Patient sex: M
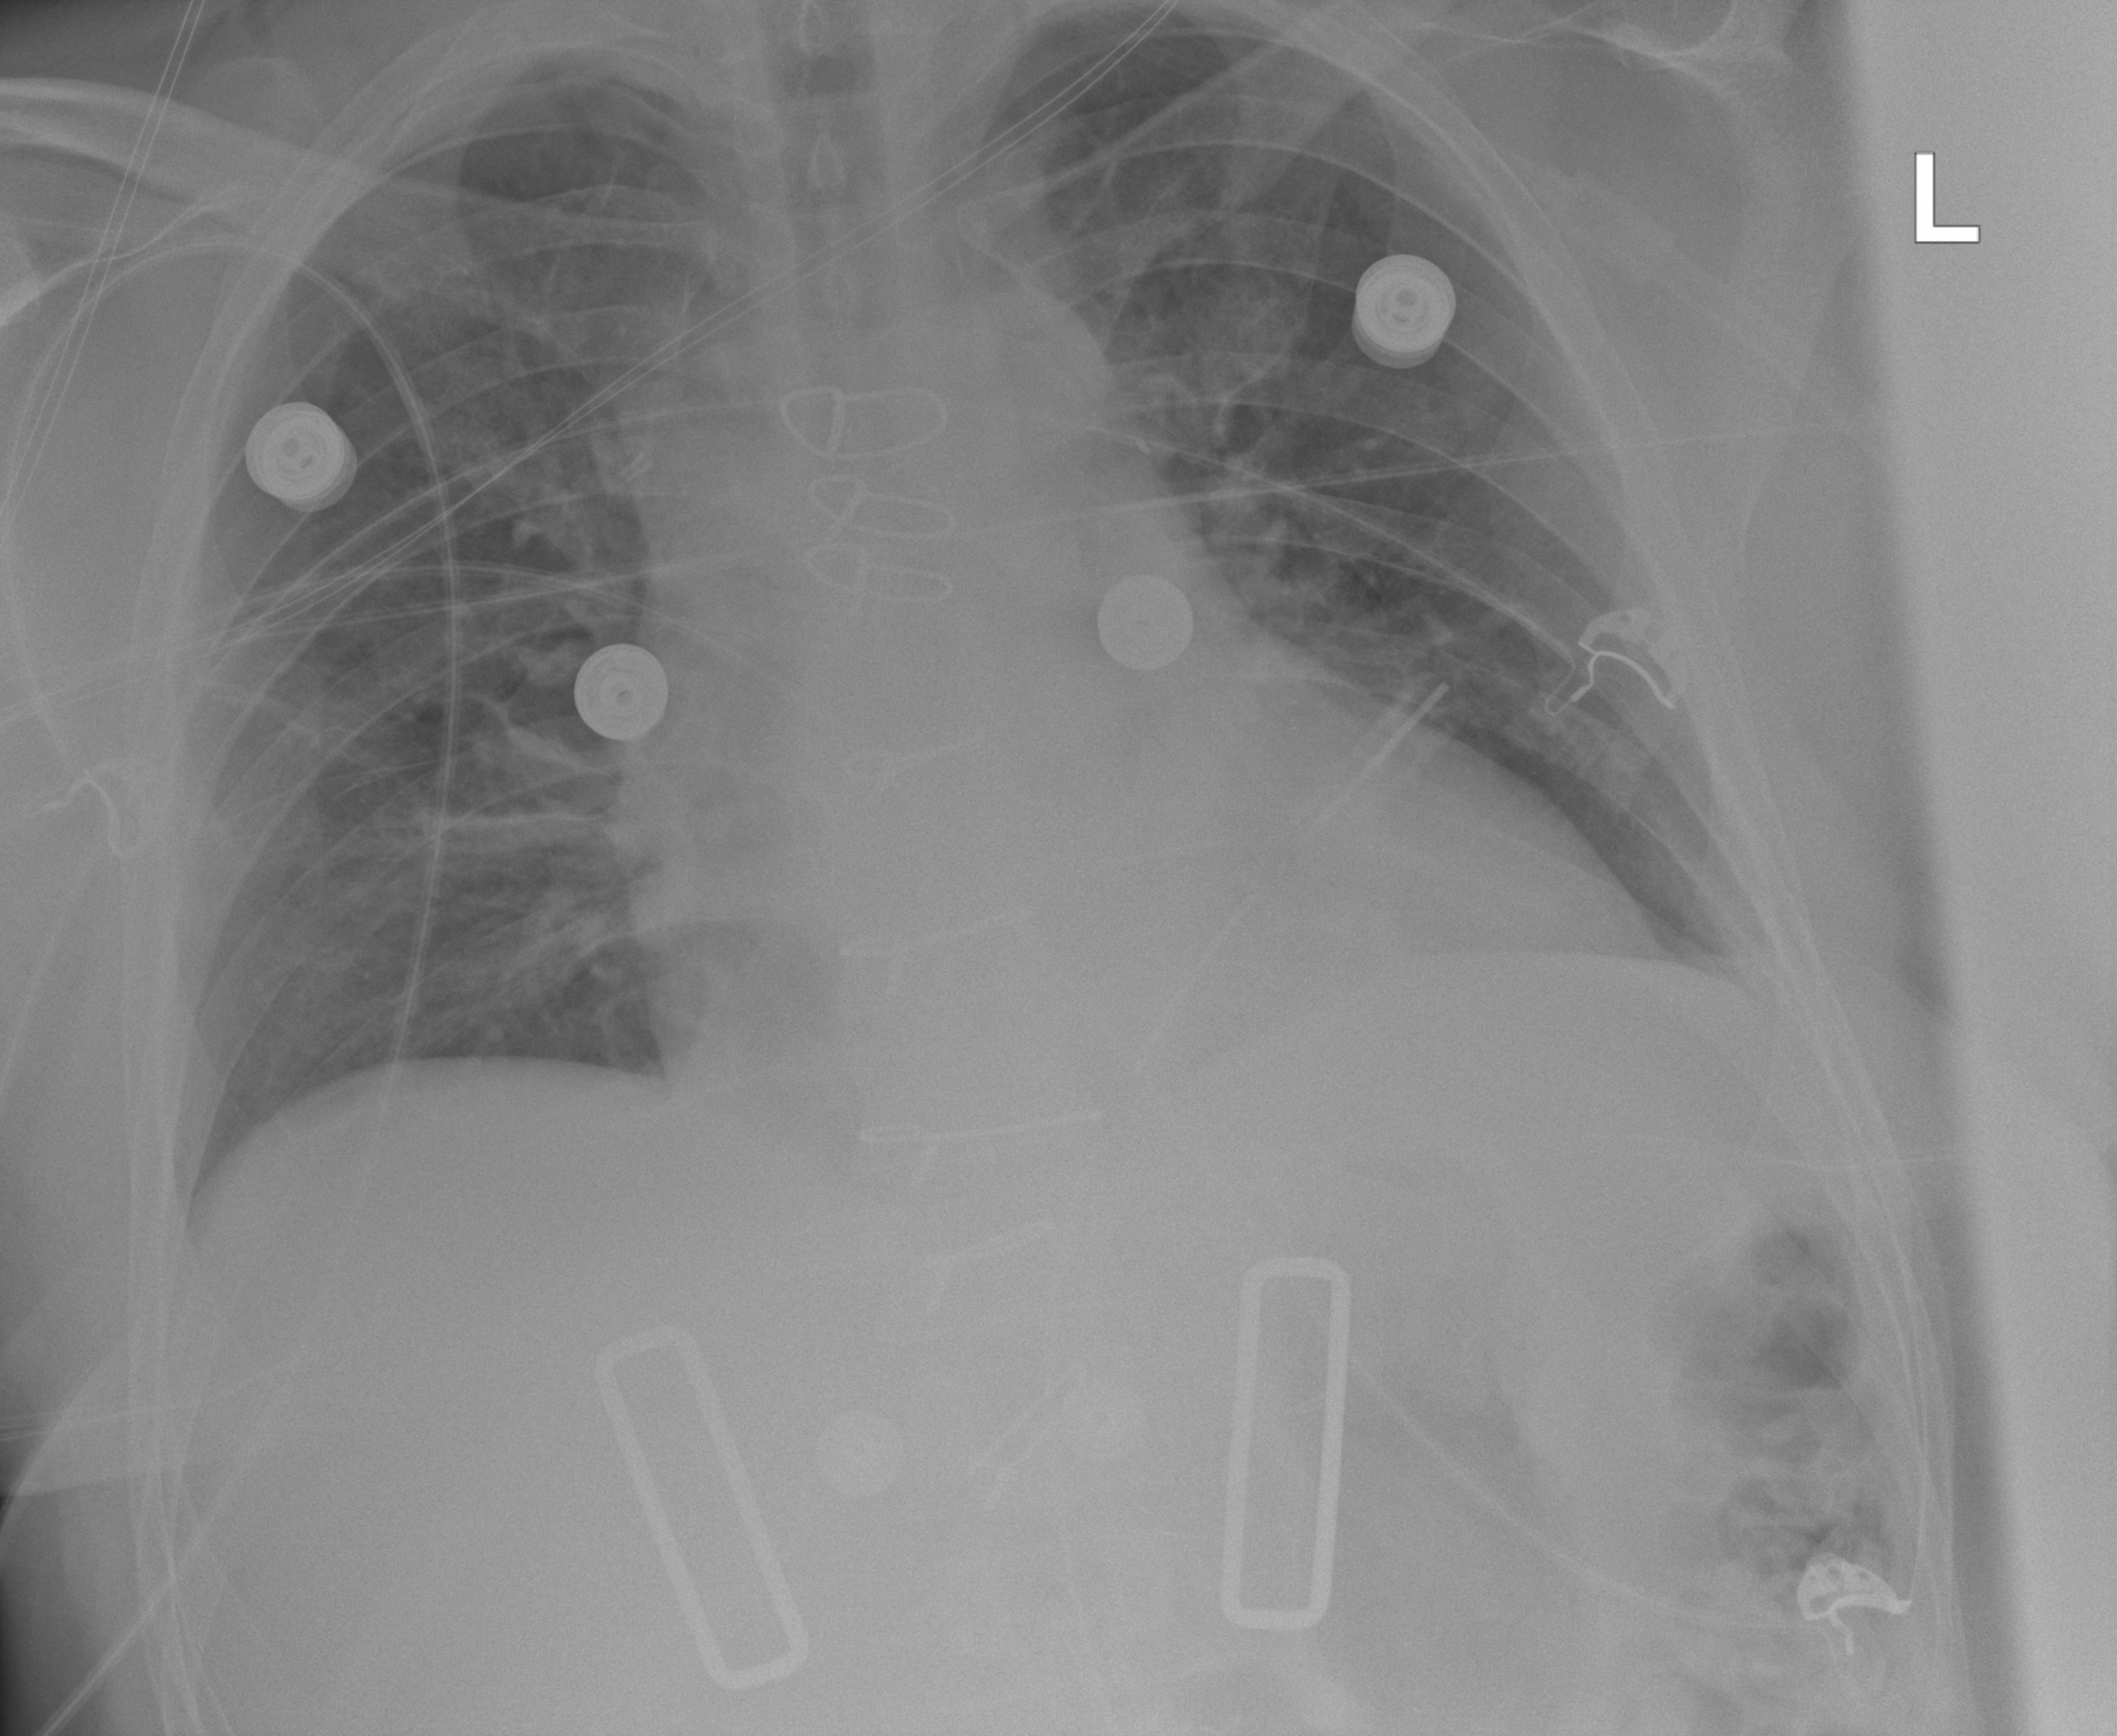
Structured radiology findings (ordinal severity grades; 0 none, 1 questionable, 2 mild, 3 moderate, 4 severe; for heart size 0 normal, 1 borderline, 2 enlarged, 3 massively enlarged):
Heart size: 1
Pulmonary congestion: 2
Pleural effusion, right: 0
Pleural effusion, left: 2
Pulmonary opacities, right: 0
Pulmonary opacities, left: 0
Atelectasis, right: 2
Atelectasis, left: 0